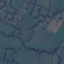
Land use / land cover: Pasture